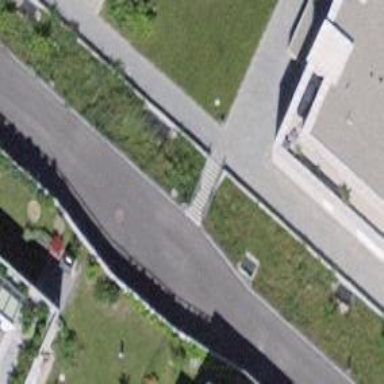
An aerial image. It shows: Set of steps on the road.